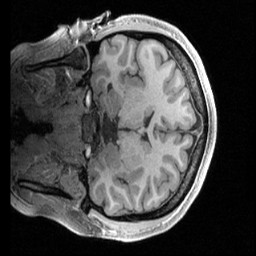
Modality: T1w
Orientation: coronal
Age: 22
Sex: female
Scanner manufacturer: siemens
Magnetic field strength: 3 T
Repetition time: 2.4 s
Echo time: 0.00224 s